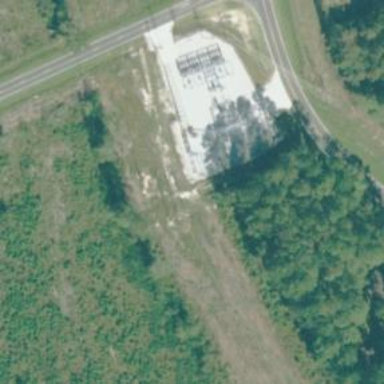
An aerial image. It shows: Distribution power substation secured by fence.